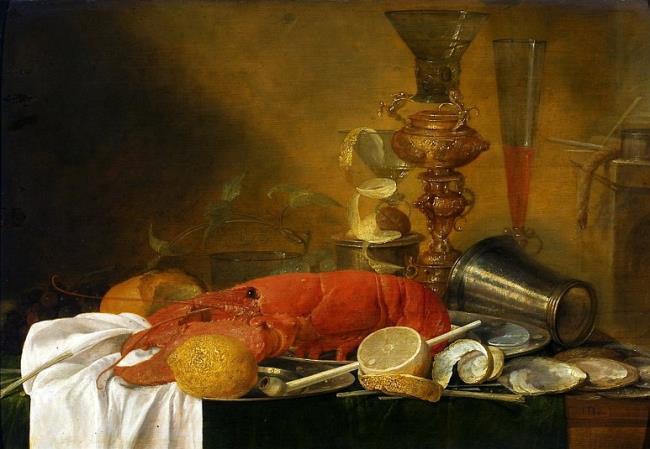
Title: Still life with a lobster
Artist: Jan Davidsz. de Heem
Earliest date: 1641
Latest date: 1642
Genre: painting
Iconography: Still Life
Keywords: still life, on a table, table carpet, napkin, glass holder, roemer, plate (general, dish), standing cup, lobster, lemon (fruit), pipe, roll, oyster, pewter (metalwork)